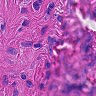
Metastatic tissue present: no